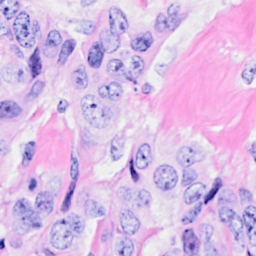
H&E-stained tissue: Breast